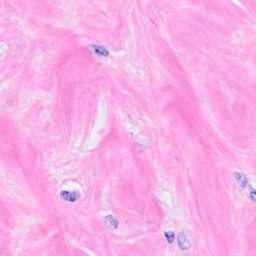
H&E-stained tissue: Breast